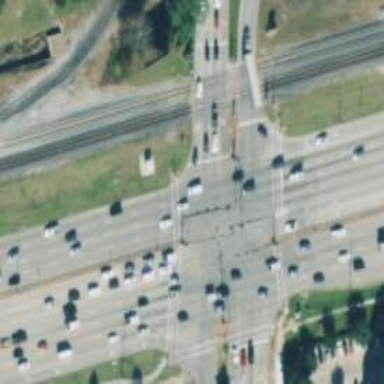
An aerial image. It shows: Crossing on the road with line markings.